Question: I use <URL> in my Java project and i don't know how to make it half circle something like this one.
Also is there any specific way to add the icons to every JMenuItem because as stated in their notes there'are some issues related to adding items to the menu.
> Known Problems Don't do something like this:PieMenu pieMain = new PieMenu(); JMenuItem item = new
JMenuItem("File");pieMain.add(item); item.setEnabled(false); Although this should work, it doesn't, due to a quirk in this
implementation. However, you can do the following instead:PieMenu pieMain = new PieMenu(); JMenuItem item =
pieMain.add("File"); item.setEnabled(false);

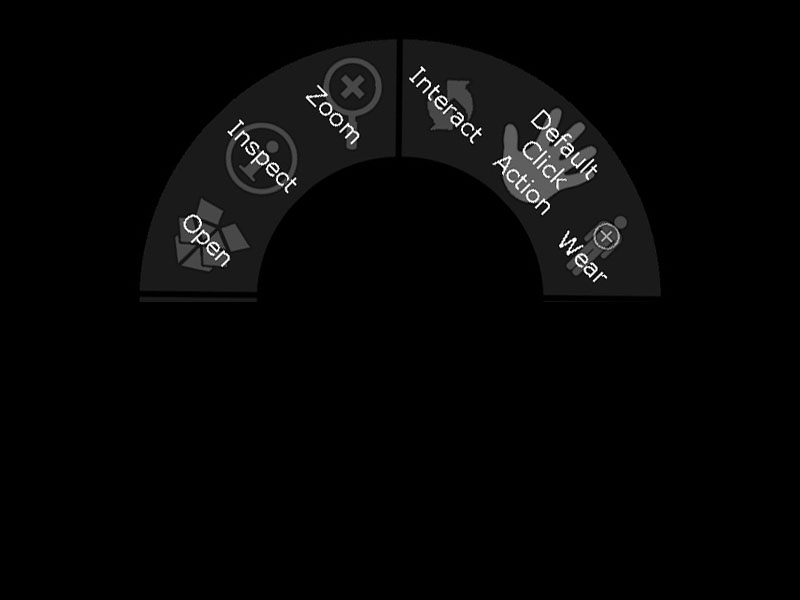
Answer: I found a pie menu in this <URL> and i had to manipulate some of the code to make it half pie